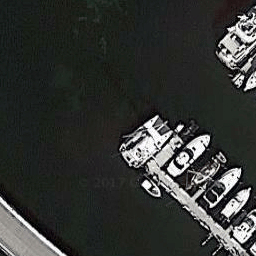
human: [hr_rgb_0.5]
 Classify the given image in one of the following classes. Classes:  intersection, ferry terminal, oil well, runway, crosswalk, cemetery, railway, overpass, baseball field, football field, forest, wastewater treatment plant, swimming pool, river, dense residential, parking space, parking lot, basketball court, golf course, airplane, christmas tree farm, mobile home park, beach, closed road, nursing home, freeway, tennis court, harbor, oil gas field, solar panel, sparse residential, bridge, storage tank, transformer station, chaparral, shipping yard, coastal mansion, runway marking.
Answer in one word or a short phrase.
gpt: harbor